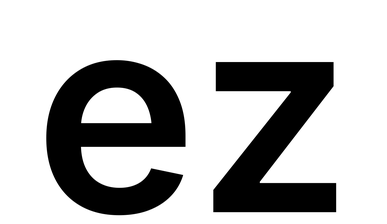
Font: Inter_SemiBold